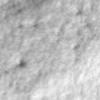
Label: no_change